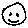
Label: smiley face